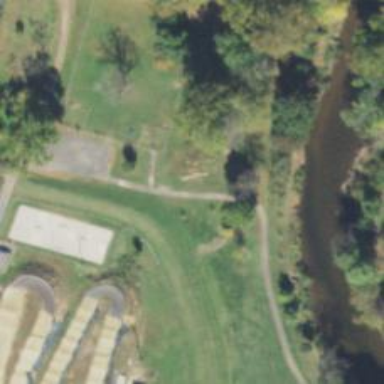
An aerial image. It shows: Dog park for leisure land.